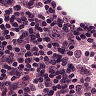
Metastatic tissue present: no